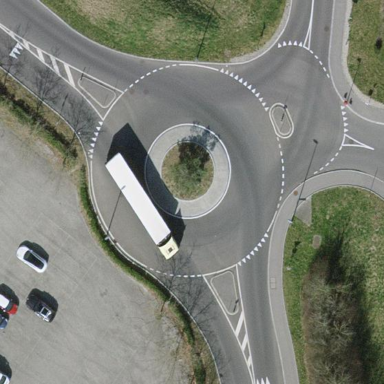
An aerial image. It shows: Tertiary road with asphalt surface leading to roundabout junction.